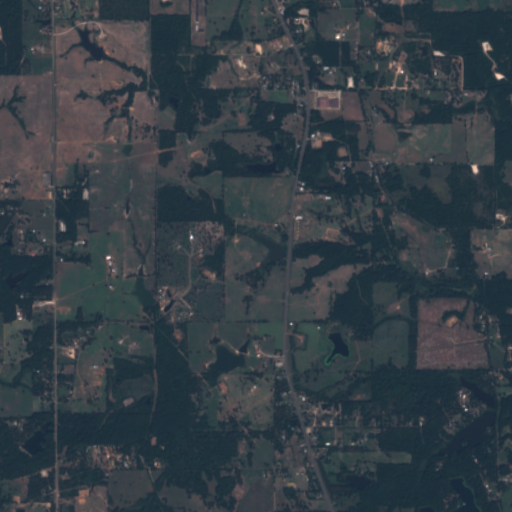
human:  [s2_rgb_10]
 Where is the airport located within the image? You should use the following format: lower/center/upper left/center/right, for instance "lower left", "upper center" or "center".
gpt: The airport is located in the upper center of the image.
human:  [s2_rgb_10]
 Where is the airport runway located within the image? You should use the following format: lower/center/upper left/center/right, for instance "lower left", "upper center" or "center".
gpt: The airport runway is located in the upper center of the image.
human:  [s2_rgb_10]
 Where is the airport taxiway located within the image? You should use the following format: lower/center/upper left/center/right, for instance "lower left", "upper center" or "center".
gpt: The airport taxiway is located in the upper center of the image.
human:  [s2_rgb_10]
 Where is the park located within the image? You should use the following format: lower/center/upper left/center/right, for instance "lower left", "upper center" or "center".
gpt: The park is located in the upper left of the image.
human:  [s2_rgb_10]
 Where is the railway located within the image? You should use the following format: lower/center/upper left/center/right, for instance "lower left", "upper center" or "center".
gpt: The railway is located in the upper left of the image.
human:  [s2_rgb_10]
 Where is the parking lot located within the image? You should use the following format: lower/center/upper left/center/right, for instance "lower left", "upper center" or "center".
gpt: There is no parking lot in the image.